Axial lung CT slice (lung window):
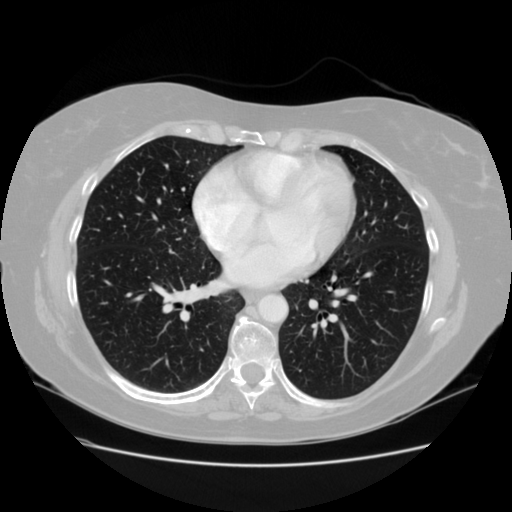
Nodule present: no